RGB frame:
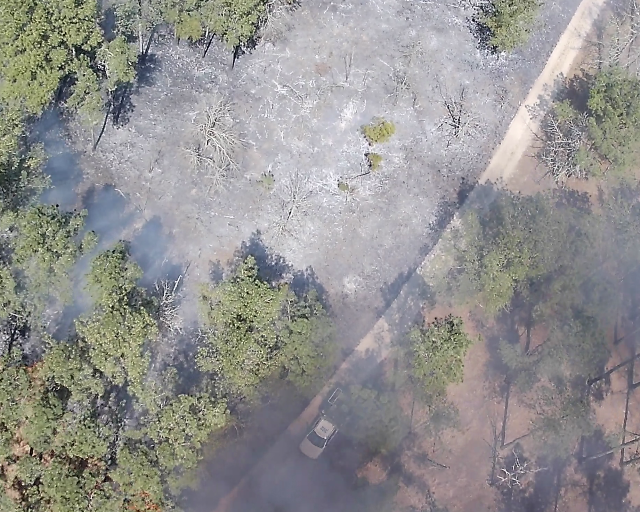
Thermal frame:
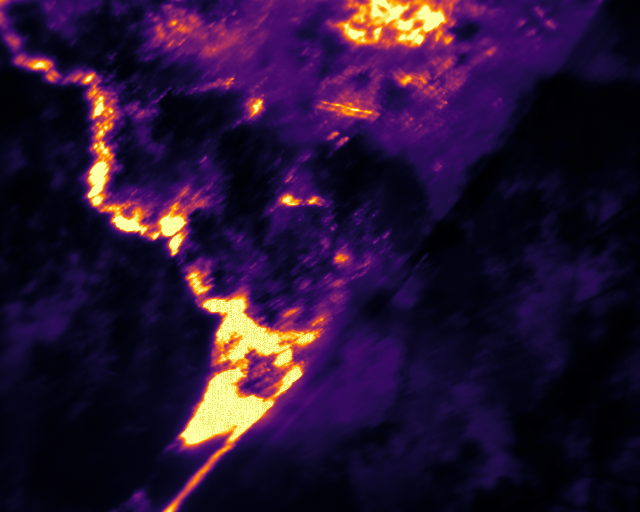
Captured: 2026-02-27 02:42:27
Pixels at or above 80 °C: 34666 (fraction of frame: 0.1058)